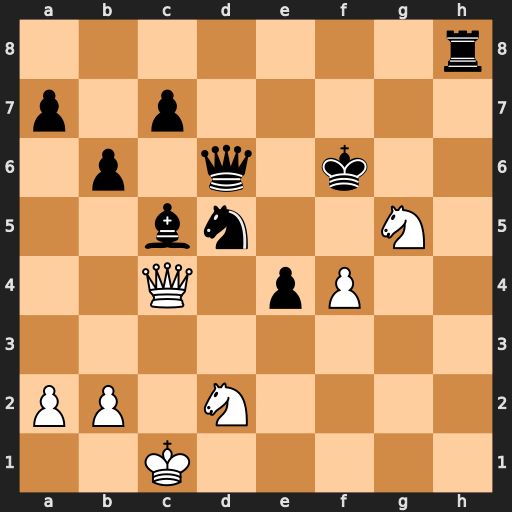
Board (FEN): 7r/p1p5/1p1q1k2/2bn2N1/2Q1pP2/8/PP1N4/2K5
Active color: w
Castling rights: -
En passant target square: -
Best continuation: Ndxe4+ Ke7 Nxd6 Rh1+ Kd2